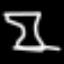
Label: hourglass